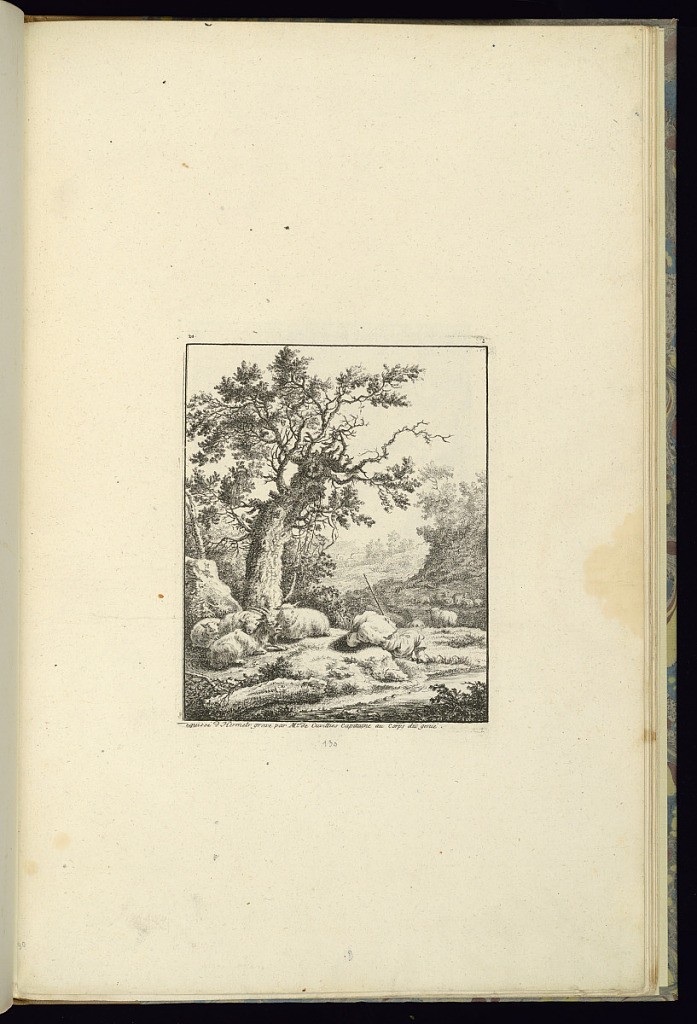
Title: Design with Shepherd Sleeping Next to his Sheep
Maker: Hermelr
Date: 18th century
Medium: Etching and engraving on off-white laid paper
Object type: Print
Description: Scene of a rustic landscape with a sleeping shepherd and a flock of sheep.